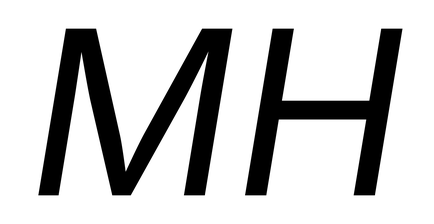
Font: Inter-Italic_Italic